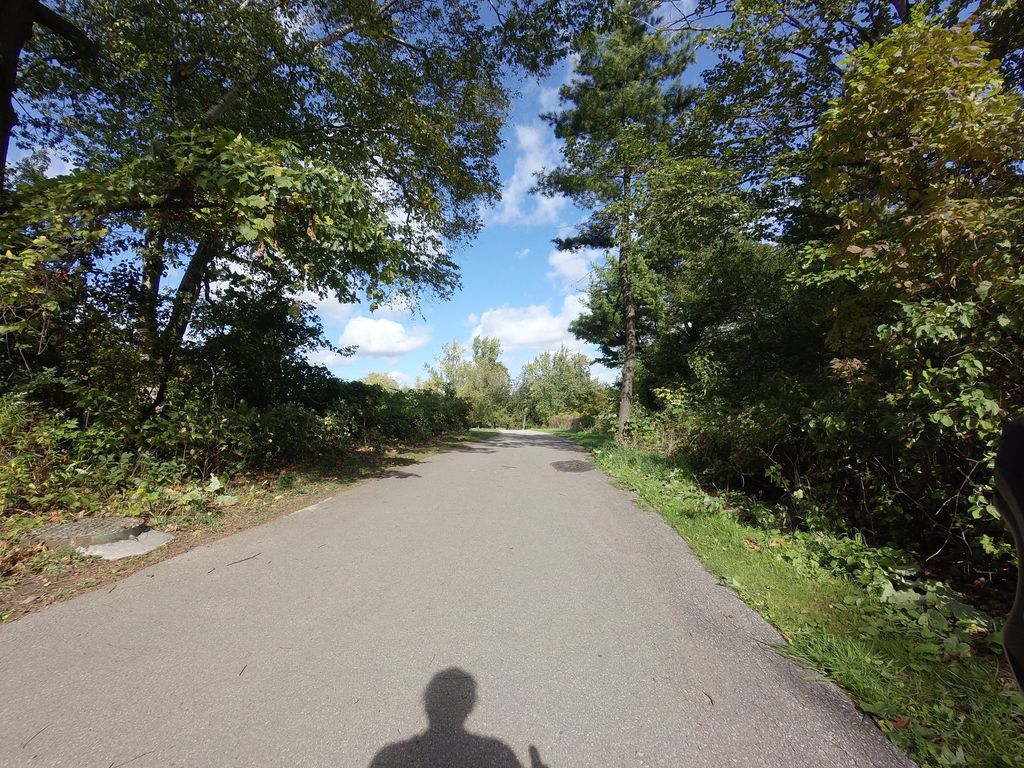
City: toronto